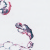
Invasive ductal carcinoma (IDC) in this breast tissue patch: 0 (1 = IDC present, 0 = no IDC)